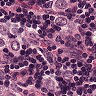
Metastatic tissue present: yes